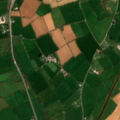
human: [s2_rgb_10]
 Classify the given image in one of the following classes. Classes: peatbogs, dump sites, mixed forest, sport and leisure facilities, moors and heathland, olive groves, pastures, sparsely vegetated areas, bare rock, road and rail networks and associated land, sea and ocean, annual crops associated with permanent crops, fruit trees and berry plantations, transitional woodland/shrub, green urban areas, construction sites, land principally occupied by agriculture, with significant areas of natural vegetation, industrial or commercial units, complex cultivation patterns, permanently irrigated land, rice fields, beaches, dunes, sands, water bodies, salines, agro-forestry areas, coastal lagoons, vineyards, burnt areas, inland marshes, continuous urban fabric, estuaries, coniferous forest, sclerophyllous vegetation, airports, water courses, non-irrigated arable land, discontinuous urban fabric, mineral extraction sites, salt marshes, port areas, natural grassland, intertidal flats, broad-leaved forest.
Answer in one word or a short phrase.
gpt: non-irrigated arable land, pastures